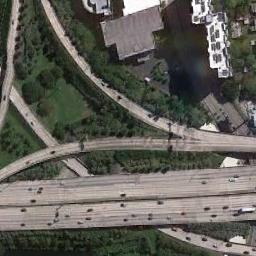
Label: overpass